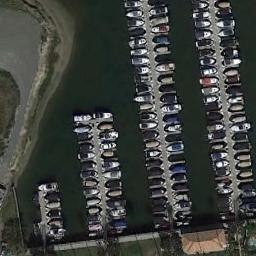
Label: harbor